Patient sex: M
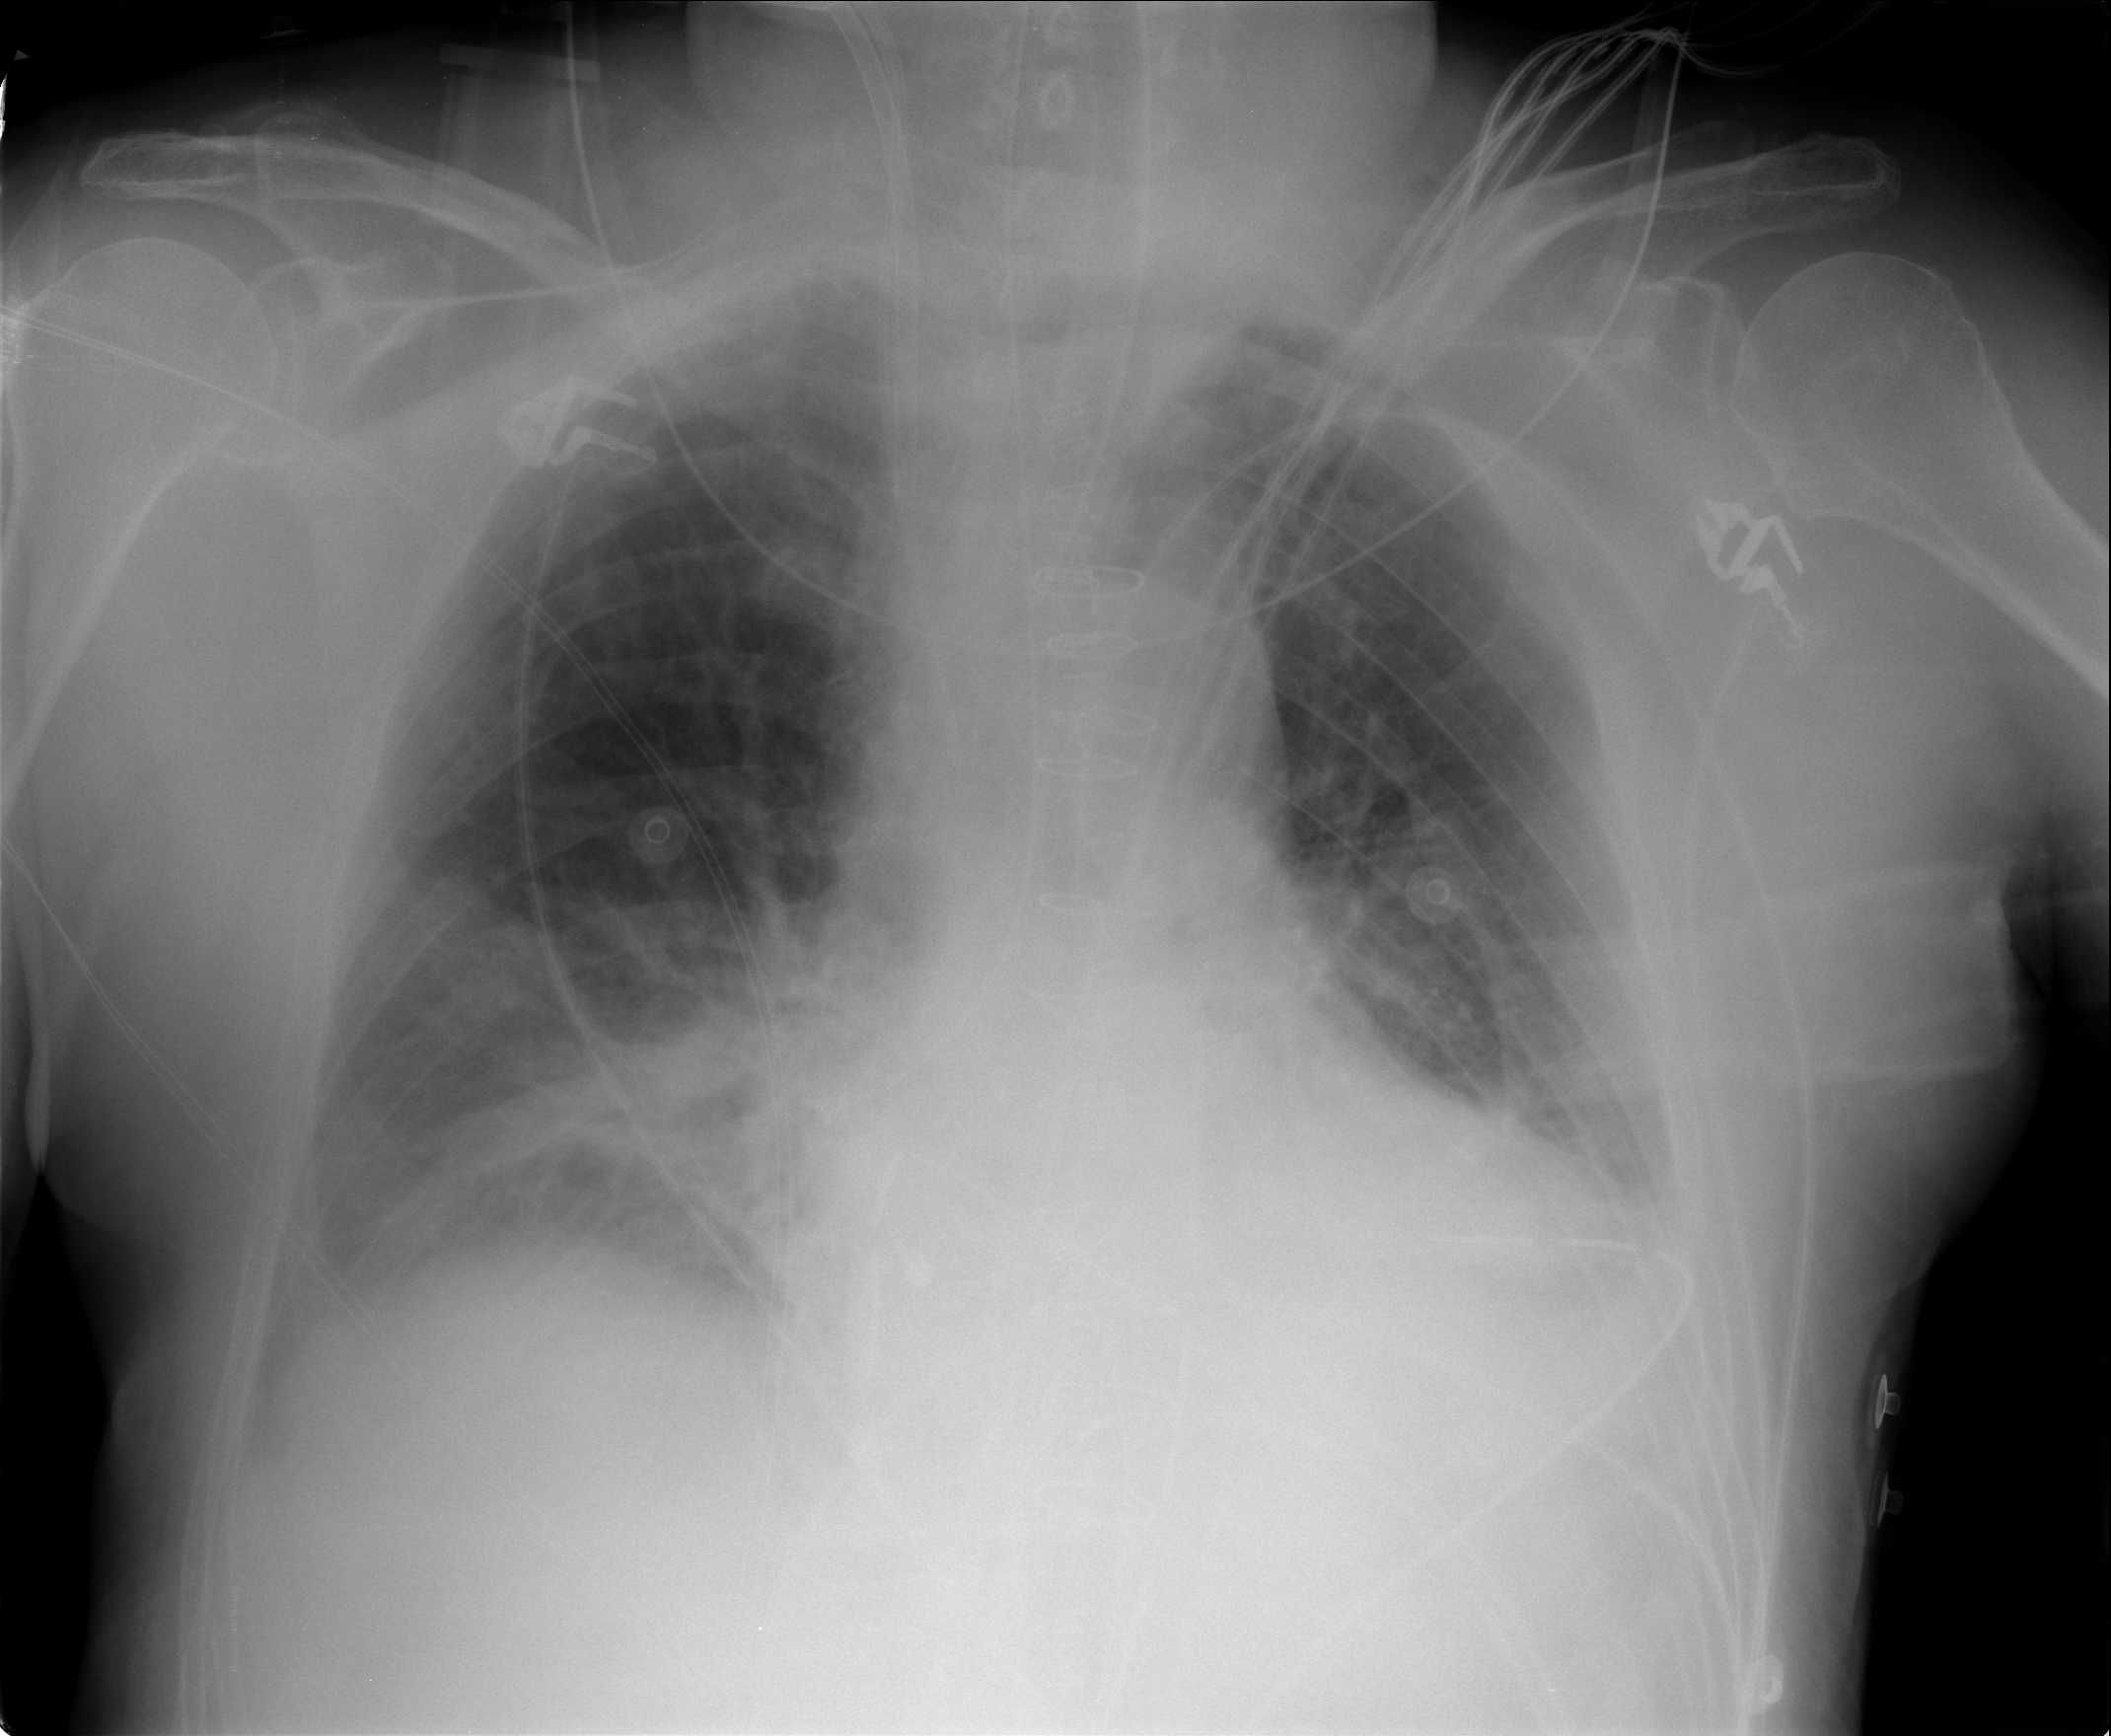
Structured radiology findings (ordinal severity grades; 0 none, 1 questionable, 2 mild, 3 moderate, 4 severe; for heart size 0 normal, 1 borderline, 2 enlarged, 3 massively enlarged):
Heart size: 2
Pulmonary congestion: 2
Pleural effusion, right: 1
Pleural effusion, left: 1
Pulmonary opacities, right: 3
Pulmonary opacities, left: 3
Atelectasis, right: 3
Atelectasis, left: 2